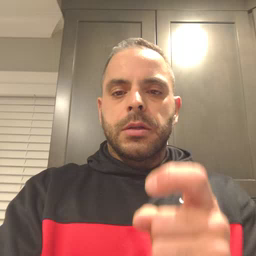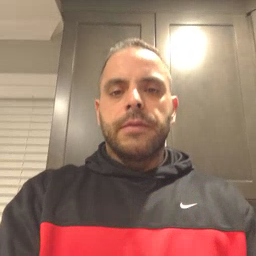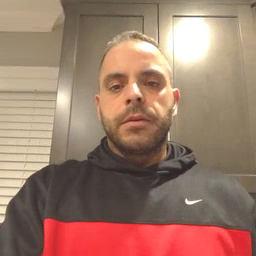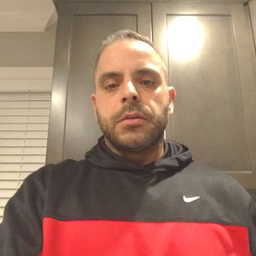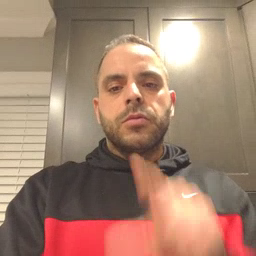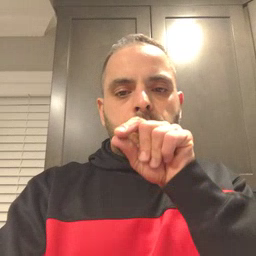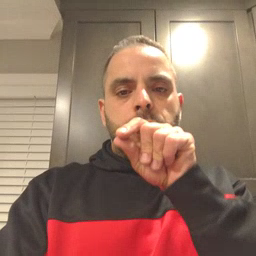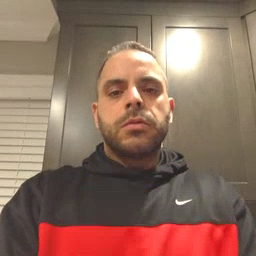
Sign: goose